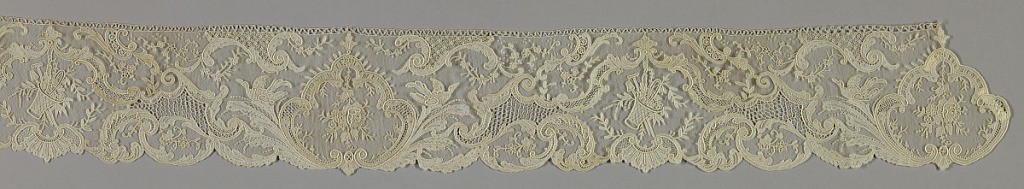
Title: Border
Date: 19th century
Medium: cotton Technique: needle lace with ground of loop & twist with loop & twist return
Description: Commonly called Point de Gaze worked in a design of medallions and rococo bands and ornamental jours, floral bouquets, birds, basket and garden implements.